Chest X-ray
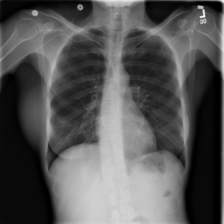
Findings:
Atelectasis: negative
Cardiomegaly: negative
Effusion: negative
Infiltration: positive
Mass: negative
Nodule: negative
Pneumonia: negative
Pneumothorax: negative
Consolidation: negative
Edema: negative
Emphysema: negative
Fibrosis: negative
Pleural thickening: negative
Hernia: negative